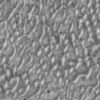
Label: not_dusty